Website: ulta-beauty
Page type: account-selection
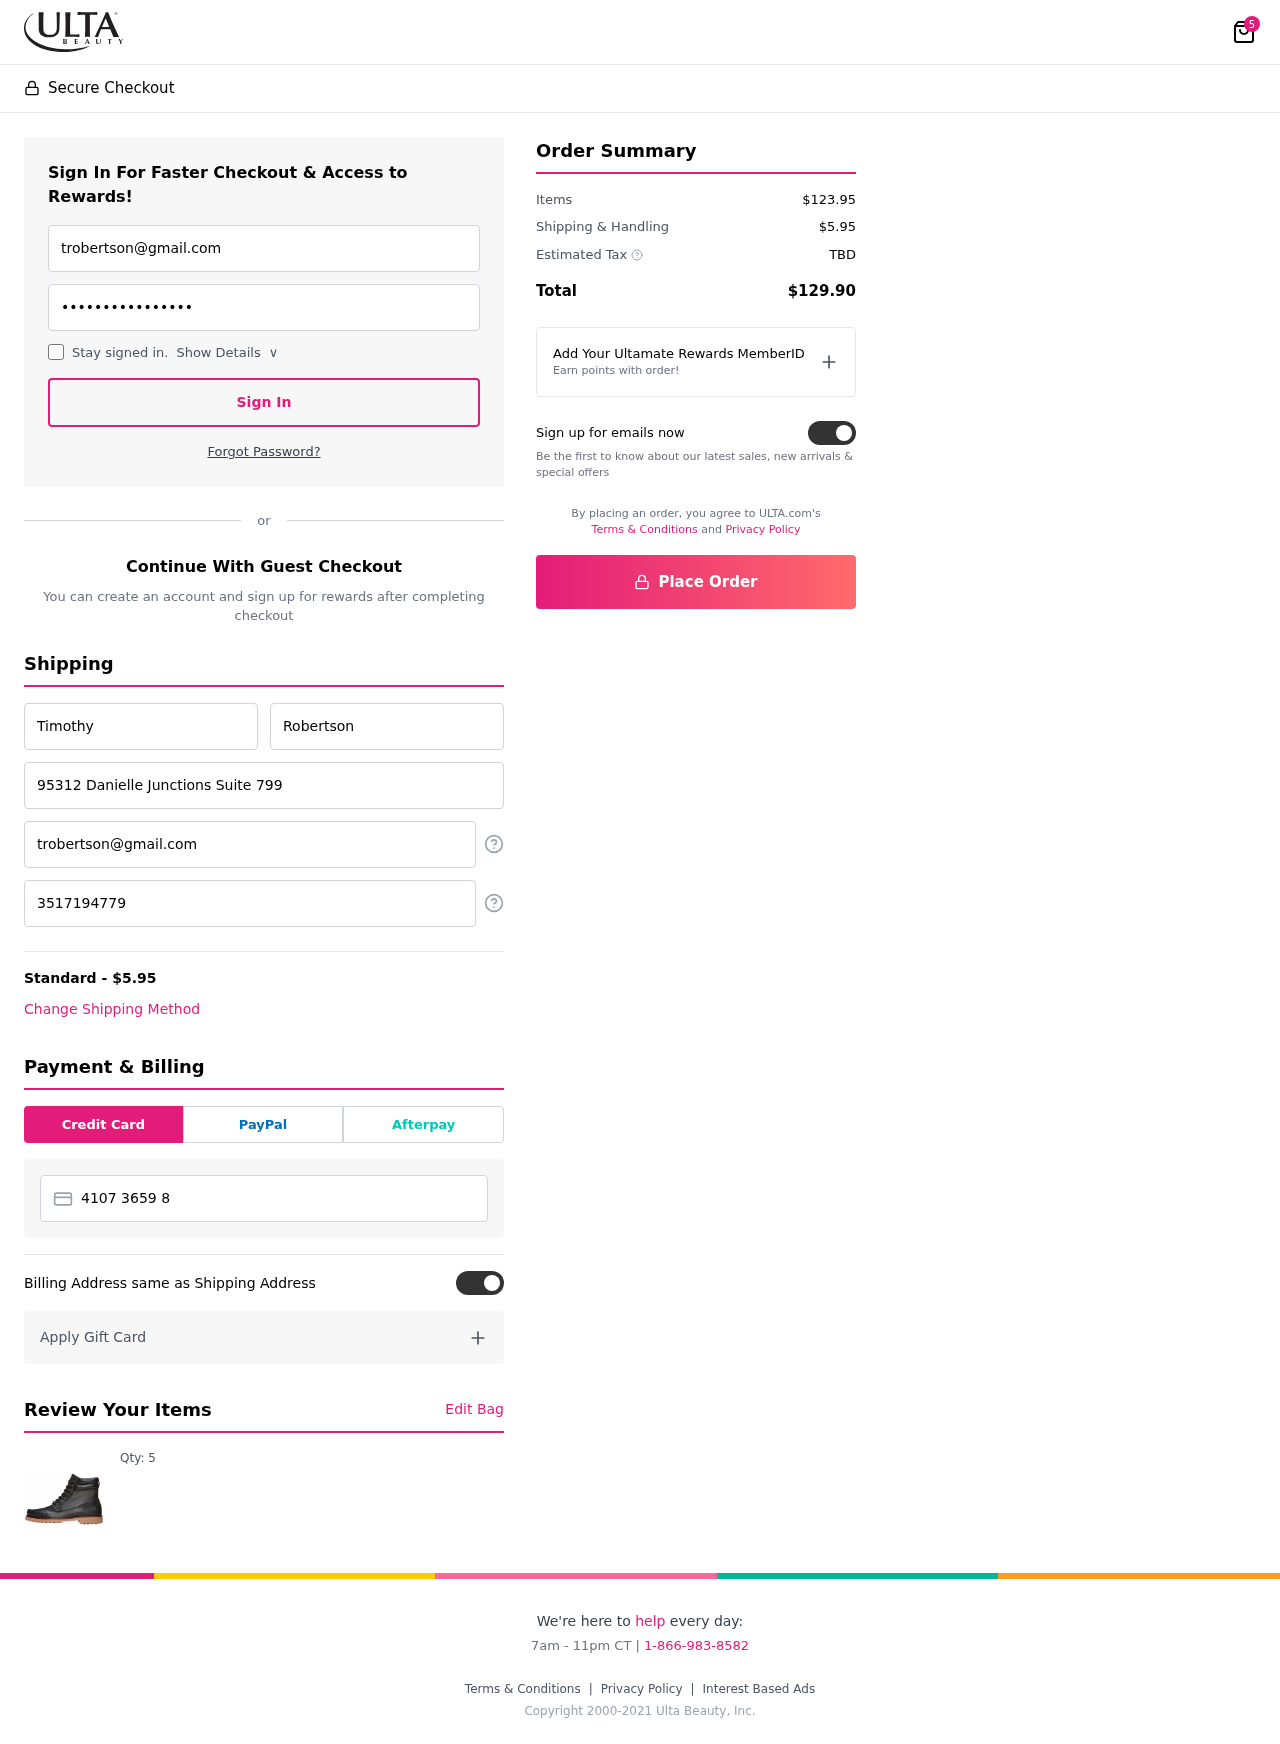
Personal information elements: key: PII_CARD_NUMBER
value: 4107 3659 8988 3625
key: PII_EMAIL
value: trobertson@gmail.com
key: PII_EMAIL2
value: trobertson@gmail.com
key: PII_FIRSTNAME
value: Timothy
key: PII_LASTNAME
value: Robertson
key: PII_PHONE
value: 3517194779
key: PII_STREET
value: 95312 Danielle Junctions Suite 799
Product elements: key: PRODUCT1_QUANTITY
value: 5
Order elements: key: ORDER_NUM_ITEMS
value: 5
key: ORDER_SHIPPING_COST
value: $5.95
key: ORDER_SUBTOTAL
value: $123.95
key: ORDER_TAX
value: TBD
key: ORDER_TOTAL
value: $129.90